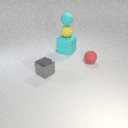
small yellow rubber sphere below small cyan rubber sphere